Question: I am trying to create a Next/ Previous button like in the image below, to navigate back and forth within some contents. I have the background image for the buttons here: <URL>

I have tried the following code but the next button is not showing up.
Could you please show me how to display the buttons just like in the image above?
You can see my code live here: <URL>
The HTML Code:
'''
<div style="float:right;">
<span id="button-previous"></span> <span id="button-next"></span>
</div>
'''
CSS code:
'''
#button-next {
width: 25px;
left:0px;
display: block;
background: url("http://i43.tinypic.com/25alqv7.png") no-repeat scroll 0px 0px transparent;
}
#button-previous {
width: 25px;
height: 25px;
left:25px;
display: block;
background: url("http://i43.tinypic.com/25alqv7.png") no-repeat scroll 0px 0px transparent;
}
'''
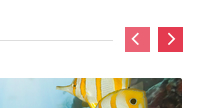
Answer: You forgot to add 'height' to the '#button-next'.
And if you want to use 'left', you have to use 'position:relative/absolute/fixed' to make it work.
<URL>